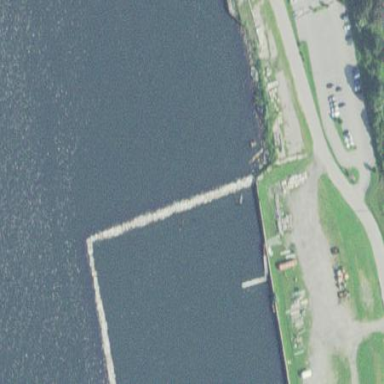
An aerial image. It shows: Breakwater structure.